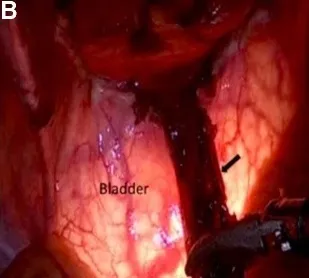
Three trocars were inserted, two for 5 mm ports and one for a 12 mm port; (B)UC excision using a Double-approach.
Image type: medical_photograph (other_medical_photograph)